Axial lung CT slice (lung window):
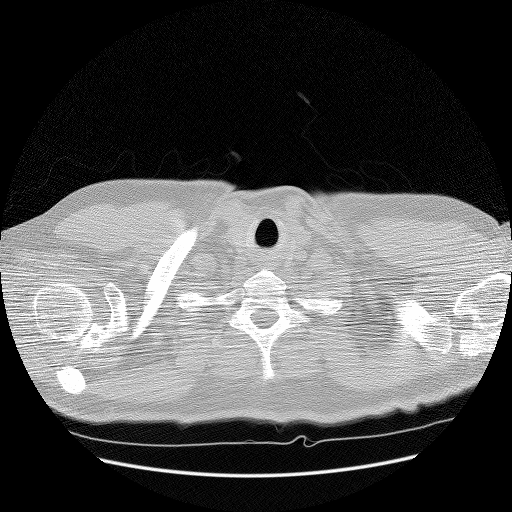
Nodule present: no